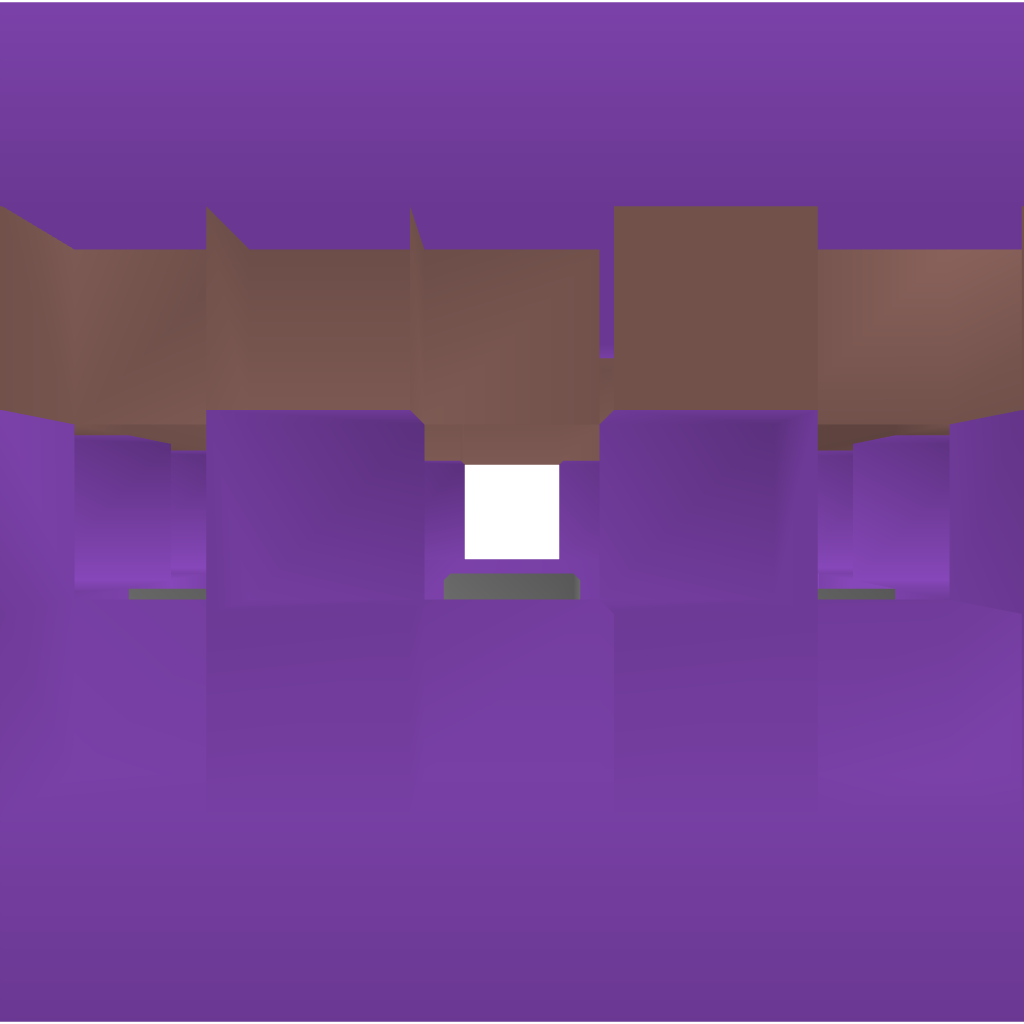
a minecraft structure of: purple block bad low quality